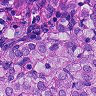
Metastatic tissue present: yes